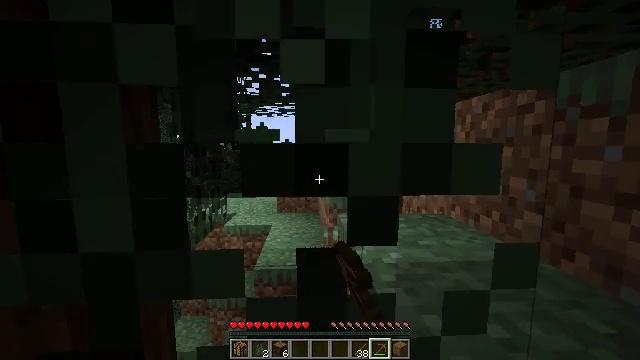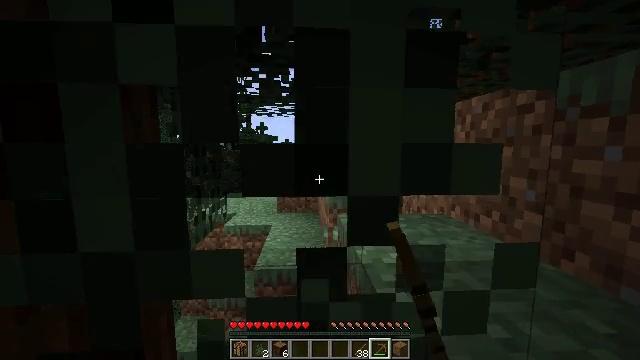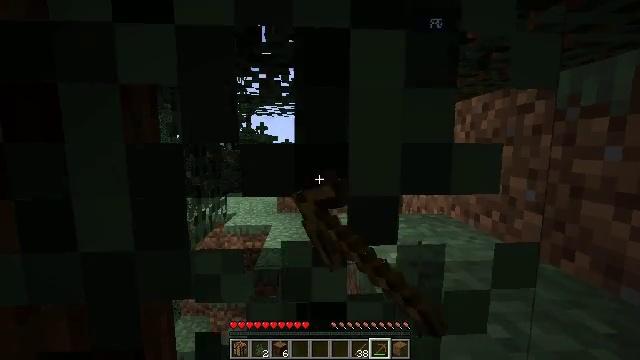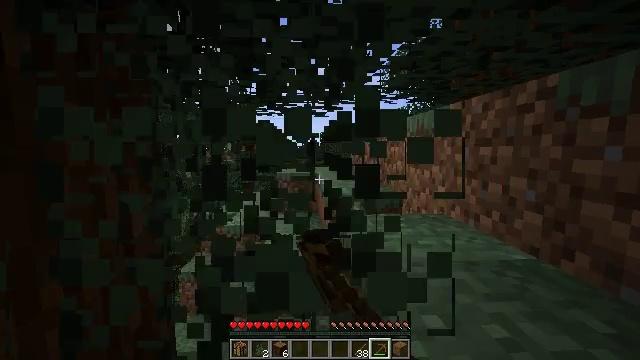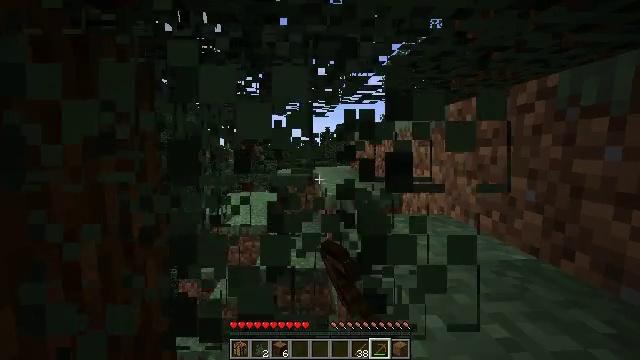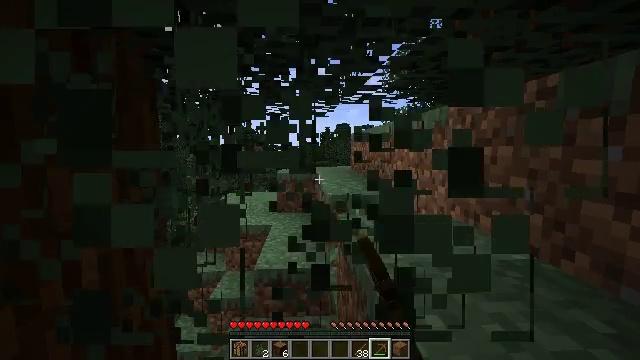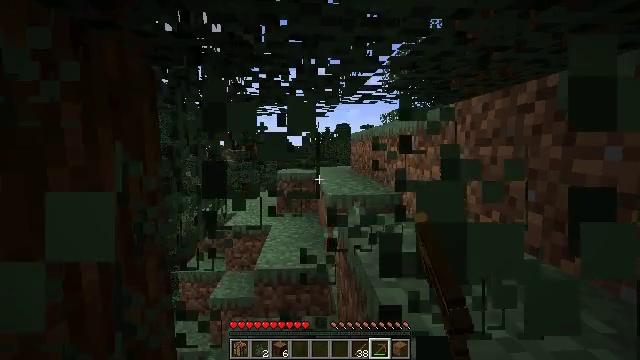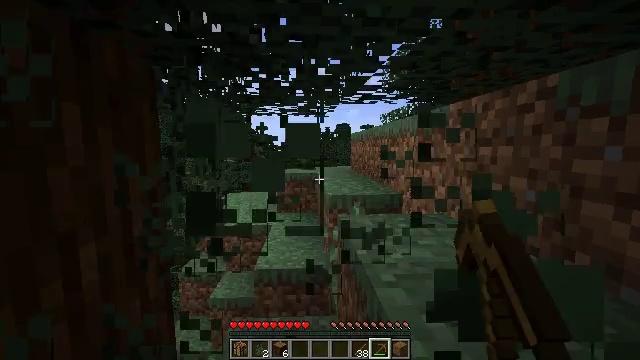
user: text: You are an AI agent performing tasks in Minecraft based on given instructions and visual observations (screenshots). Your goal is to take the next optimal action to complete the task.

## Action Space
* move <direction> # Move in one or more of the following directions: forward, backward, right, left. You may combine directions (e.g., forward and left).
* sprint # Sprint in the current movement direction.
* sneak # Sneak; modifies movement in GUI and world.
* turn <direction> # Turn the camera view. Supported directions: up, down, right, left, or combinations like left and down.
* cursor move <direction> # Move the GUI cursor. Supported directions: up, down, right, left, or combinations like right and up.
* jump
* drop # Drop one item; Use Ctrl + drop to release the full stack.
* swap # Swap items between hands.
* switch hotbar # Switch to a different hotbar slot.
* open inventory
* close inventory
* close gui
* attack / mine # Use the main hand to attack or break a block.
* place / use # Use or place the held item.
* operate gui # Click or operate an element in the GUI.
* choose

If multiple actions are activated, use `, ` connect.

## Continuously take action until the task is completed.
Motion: motion action
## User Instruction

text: Break the spruce leaves to clear the area.
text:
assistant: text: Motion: attack / mine
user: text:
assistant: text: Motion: attack / mine
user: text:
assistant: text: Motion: attack / mine
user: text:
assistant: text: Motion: attack / mine
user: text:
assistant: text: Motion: attack / mine
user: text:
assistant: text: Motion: attack / mine
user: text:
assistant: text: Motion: attack / mine
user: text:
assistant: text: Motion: attack / mine